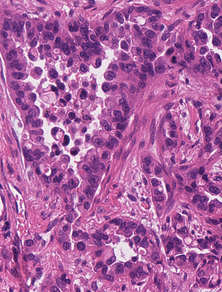
Tumor epithelial tissue: yes
Tumor-associated stroma tissue: yes
Normal tissue: no